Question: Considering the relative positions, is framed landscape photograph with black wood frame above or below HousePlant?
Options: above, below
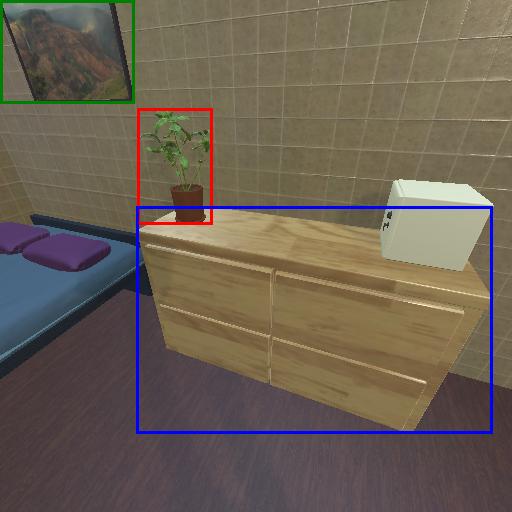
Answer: above